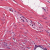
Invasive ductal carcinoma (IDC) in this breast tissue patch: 0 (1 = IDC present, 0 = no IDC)